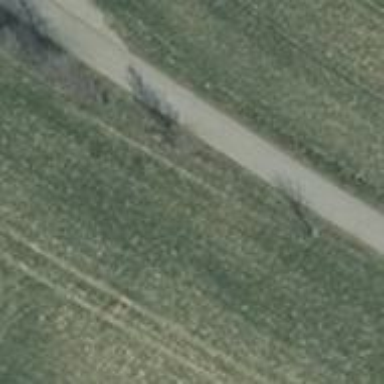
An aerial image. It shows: Avenue of trees.